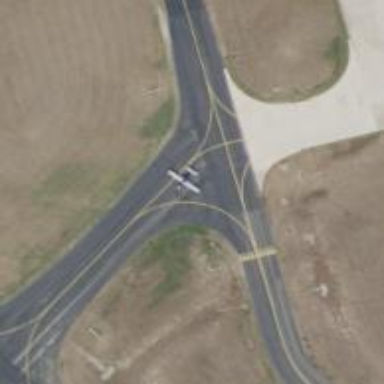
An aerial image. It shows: View of taxiway at the airport.